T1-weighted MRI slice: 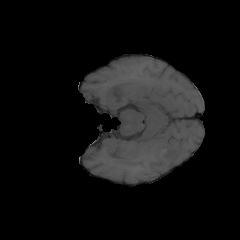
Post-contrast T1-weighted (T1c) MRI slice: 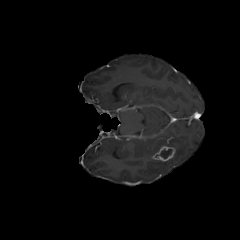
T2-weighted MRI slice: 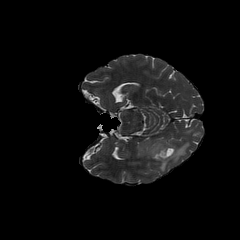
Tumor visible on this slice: yes